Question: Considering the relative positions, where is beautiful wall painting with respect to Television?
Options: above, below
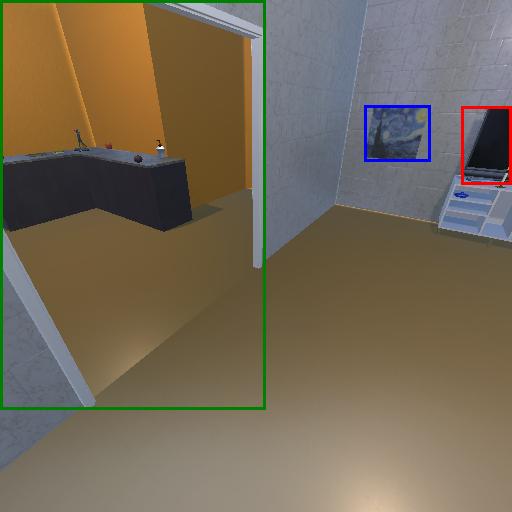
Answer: above